Question: I have a background that looks like this :

As you can see it is not fully stretched. So I want it to be cover everything.
'''
body {
background-image: url("/site_media/resume/images/bg_main.jpg");
background-color: #c7c7c7;
background-repeat: repeat-x;
font: 12px/20px;
font-family: "lucida Sans Unicode" "Lucida Grande" sans-serif;
}
'''
if I do
'''
background-size: 100%;
'''
i'm getting only dark green color everywhere.
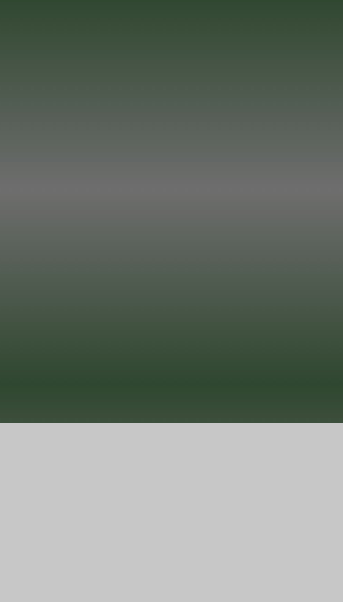
Answer: try to use
'''
background-size: cover;
'''
See <URL>
> [...] cover, which specifies that the background image should be scaled to be as small as possible .